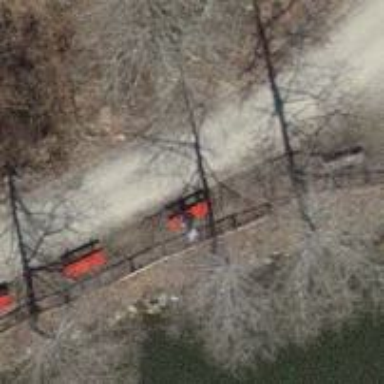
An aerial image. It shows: Bench.